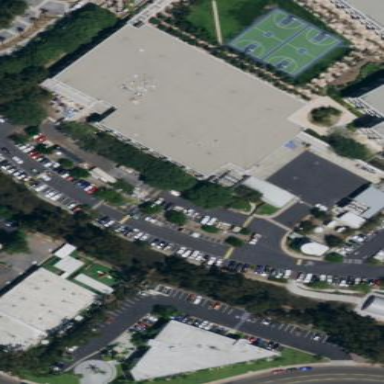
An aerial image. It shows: Industrial building.